Field crop: maize
Growth stage: 2
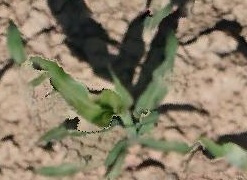
Species: maize